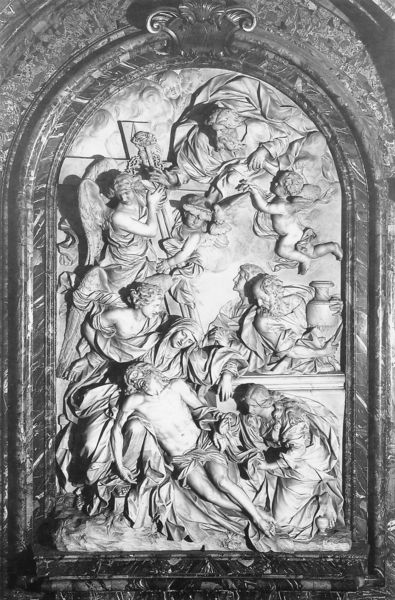
Titel: Pietà
Künstler: Domenico Guidi
Standort: Rom, cappella di Monte di Pietà (EU - I - Latium)
Schlagwörter: flügel, gott, himmel, mann, frauen, menschen, frau, marmor, tuch, architektur, rahmen, tod, trauer, gewand, engel, krug, relief, rundbogen, kreuz, religion, schwarzweiß, christus, jesus, jesus christus, kreuzabnahme, kreuzigung, putten, maria, beweinung, trauern, grablegung, auferstehung, lunette, abnahme, beweinen, kreuzabnahmen